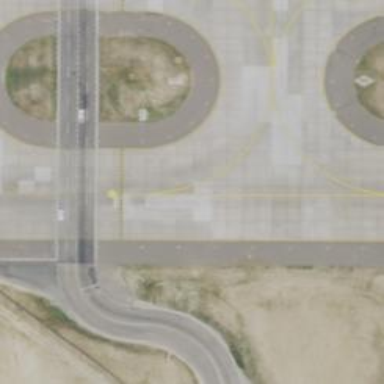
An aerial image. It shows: View of taxiway at the airport.